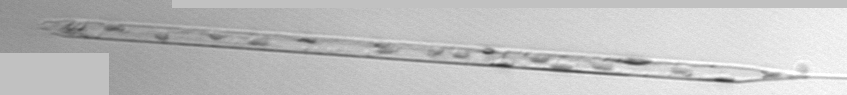
Label: Rhizosolenia